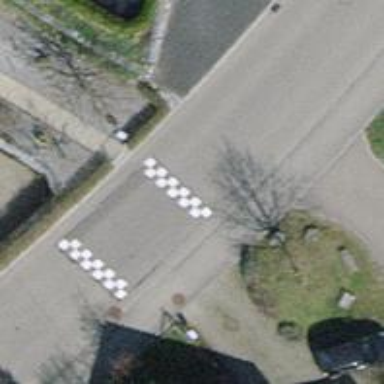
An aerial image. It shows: Traffic calming cushion.